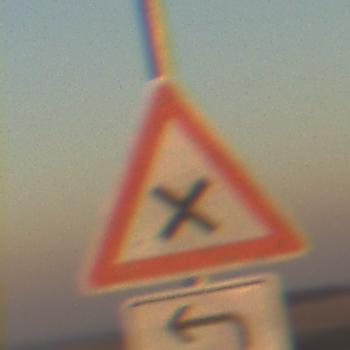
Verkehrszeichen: KreuzungOderEinmuendung
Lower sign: RichtungsangabeDurchPfeile2
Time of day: SunriseSunset
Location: Outdoor (Nature)
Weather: Clear
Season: NotSpecified
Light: Natural